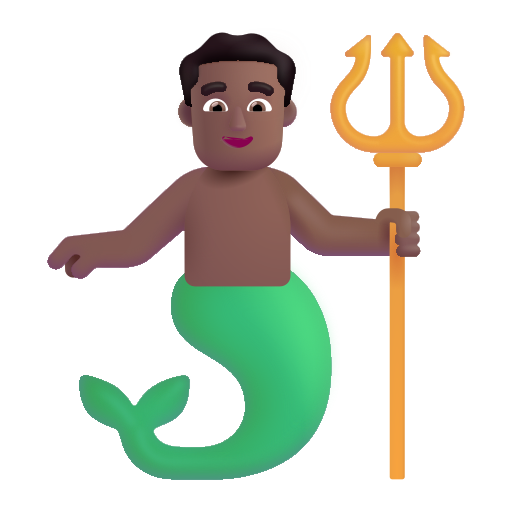
man merpeople color  dark